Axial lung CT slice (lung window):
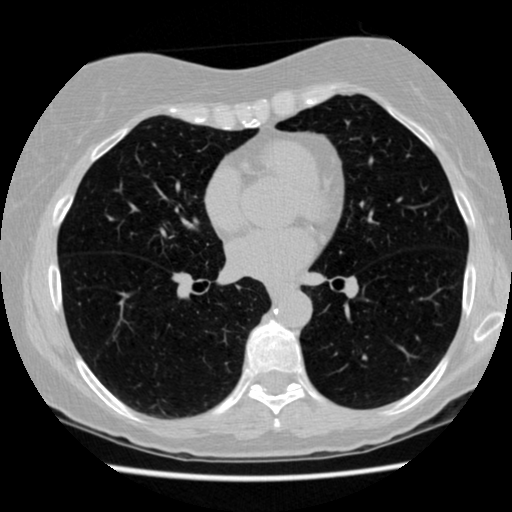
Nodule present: no